Interaction volume radius: 5 \u00c5
Interaction volume height: 30 \u00c5
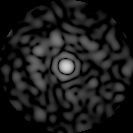
Disorder parameter: 0.8098